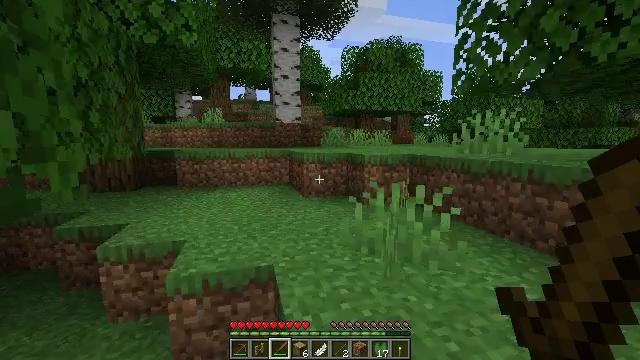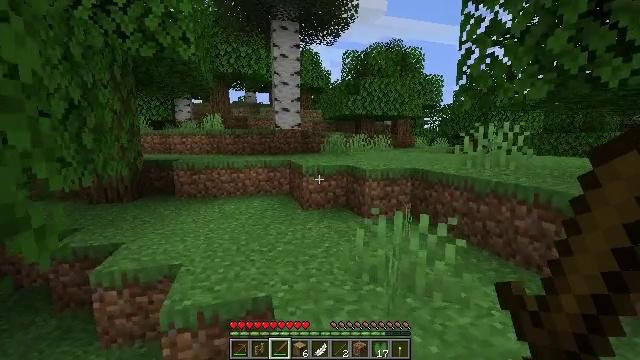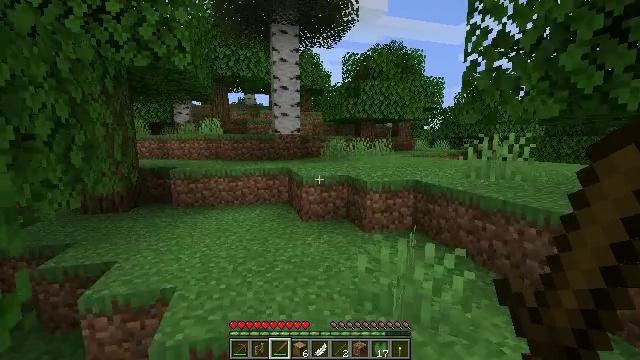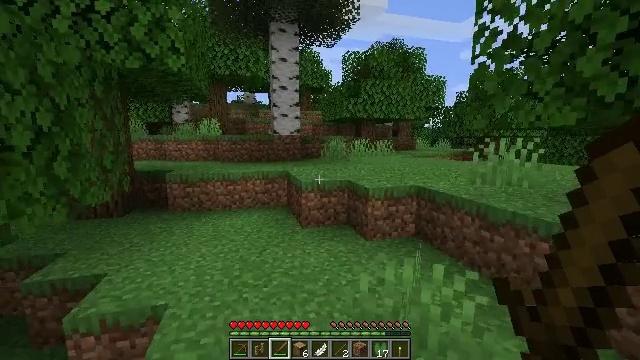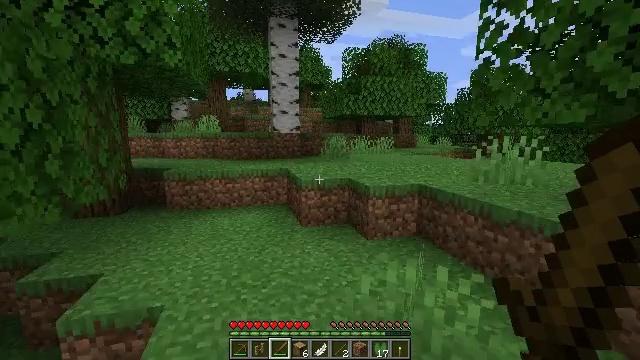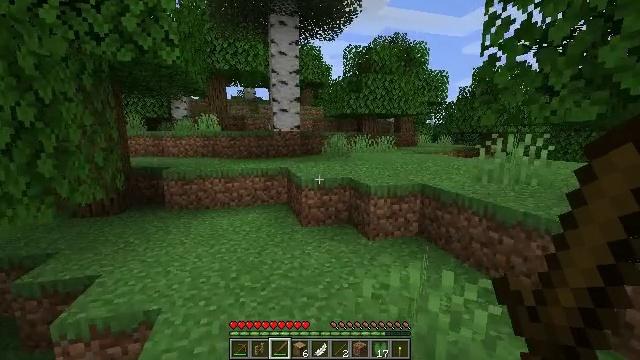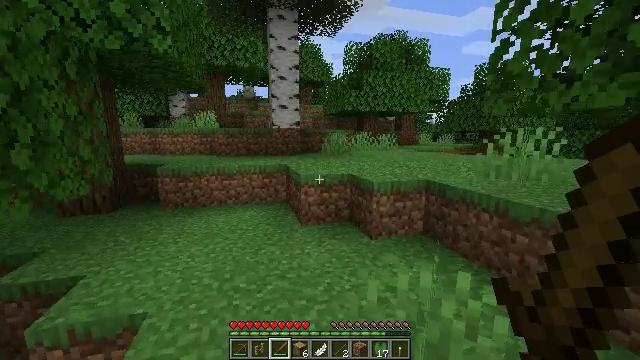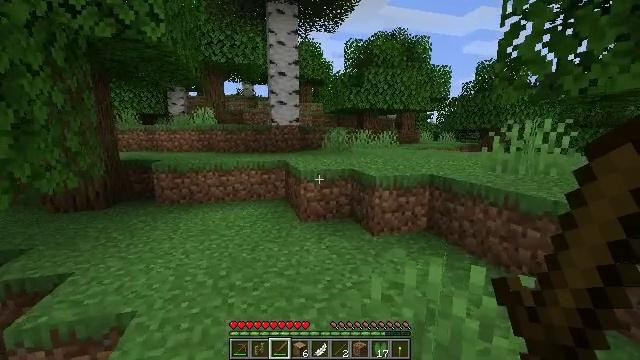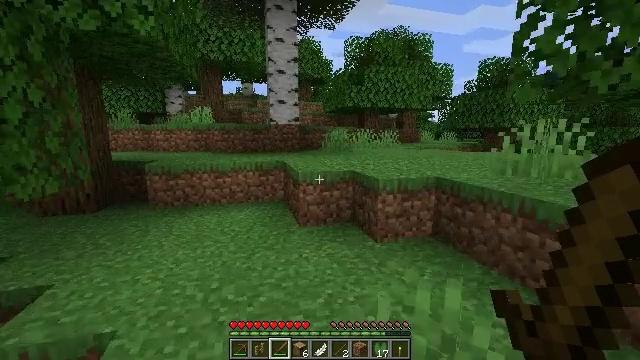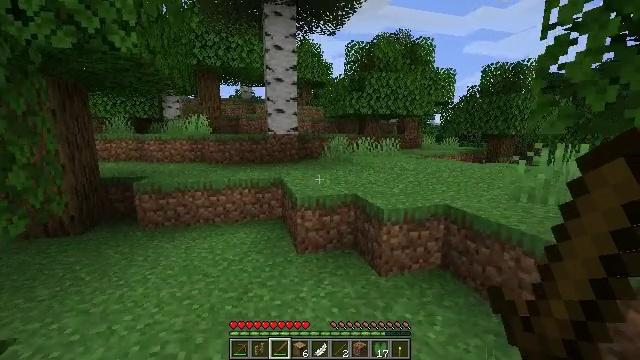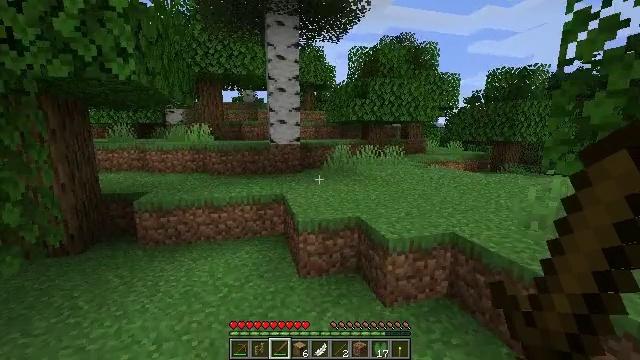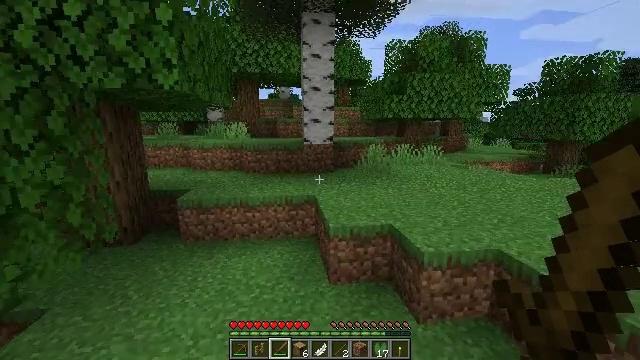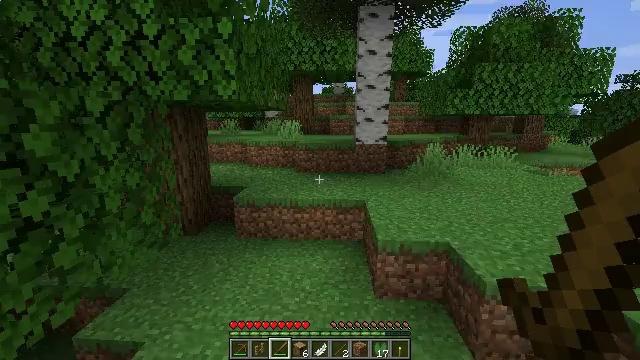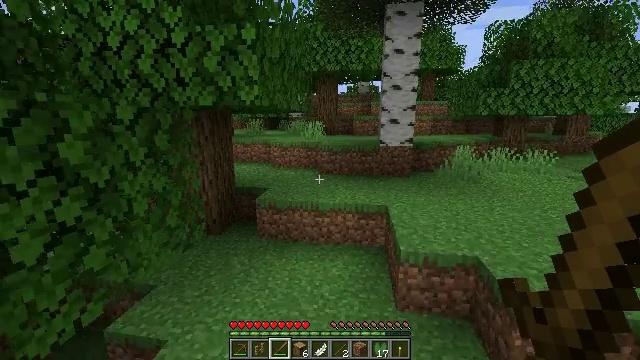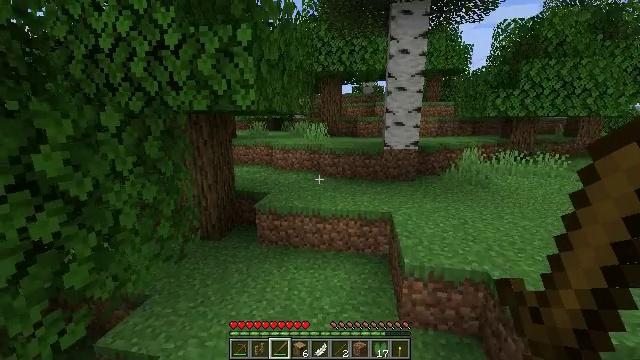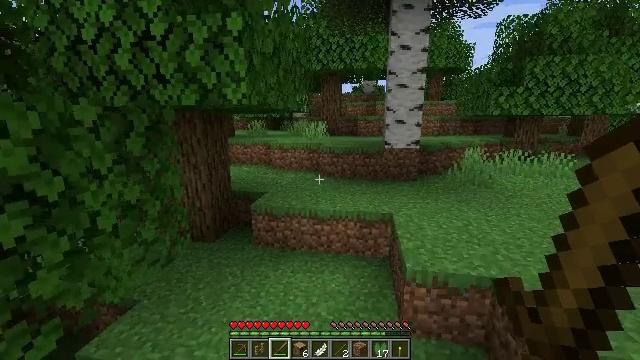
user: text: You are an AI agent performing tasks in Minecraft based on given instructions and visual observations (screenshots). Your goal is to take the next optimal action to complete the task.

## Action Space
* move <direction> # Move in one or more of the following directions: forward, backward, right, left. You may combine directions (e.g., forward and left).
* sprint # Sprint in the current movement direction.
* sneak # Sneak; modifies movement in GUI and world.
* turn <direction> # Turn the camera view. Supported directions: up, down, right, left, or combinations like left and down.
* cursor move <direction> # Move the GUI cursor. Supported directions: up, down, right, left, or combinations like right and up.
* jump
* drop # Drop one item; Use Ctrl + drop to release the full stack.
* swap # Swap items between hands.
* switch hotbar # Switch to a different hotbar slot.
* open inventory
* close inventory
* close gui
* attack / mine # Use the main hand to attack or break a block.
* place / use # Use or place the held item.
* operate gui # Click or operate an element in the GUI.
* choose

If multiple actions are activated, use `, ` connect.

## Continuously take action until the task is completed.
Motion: motion action
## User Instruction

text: Break the sugar cane.
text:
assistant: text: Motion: move forward, jump
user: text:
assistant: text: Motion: move forward, jump
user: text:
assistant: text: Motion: move forward, jump
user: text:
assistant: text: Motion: move forward, jump
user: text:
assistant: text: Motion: move forward, jump
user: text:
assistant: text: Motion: move forward, jump
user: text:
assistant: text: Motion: move forward, jump
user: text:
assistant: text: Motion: move forward, jump
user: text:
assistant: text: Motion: move forward, jump
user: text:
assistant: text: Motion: move forward, jump
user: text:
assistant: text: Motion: move forward, turn left and down
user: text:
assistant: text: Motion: move forward, turn left and down
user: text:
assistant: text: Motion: move forward, turn left
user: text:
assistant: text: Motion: move forward, turn left
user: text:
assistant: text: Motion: move forward
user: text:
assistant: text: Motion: move forward
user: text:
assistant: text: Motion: move forward
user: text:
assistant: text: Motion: move forward
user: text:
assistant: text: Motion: move forward
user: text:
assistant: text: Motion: move forward
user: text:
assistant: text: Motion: move forward
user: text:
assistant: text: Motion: move forward
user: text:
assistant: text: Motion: move forward
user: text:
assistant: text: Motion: move forward
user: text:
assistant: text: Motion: move forward
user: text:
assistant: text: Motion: move forward
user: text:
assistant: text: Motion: move forward
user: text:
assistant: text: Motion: move forward
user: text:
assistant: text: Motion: move forward, turn right
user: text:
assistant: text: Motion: move forward, turn right